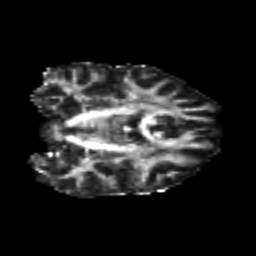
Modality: FA
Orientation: coronal
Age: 25
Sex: female
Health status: healthy
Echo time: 0.074 s